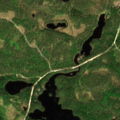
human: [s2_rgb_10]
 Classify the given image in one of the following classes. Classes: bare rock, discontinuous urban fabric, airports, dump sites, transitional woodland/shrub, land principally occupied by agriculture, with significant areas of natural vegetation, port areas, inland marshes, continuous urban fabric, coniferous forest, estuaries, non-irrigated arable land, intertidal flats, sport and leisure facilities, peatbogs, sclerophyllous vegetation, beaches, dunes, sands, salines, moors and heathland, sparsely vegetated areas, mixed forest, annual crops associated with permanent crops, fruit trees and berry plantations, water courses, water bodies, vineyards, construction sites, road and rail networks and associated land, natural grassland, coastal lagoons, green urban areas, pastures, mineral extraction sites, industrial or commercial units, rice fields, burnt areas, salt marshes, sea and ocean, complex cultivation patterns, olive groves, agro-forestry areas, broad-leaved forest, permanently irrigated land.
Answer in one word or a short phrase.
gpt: coniferous forest, mixed forest, transitional woodland/shrub, water bodies